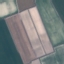
Label: AnnualCrop